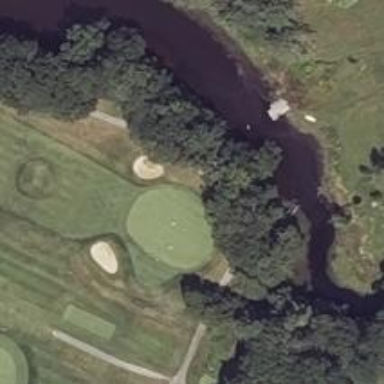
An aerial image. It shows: Path for both roads and golfers.